Question: I'm using Apache Ecahrt in my Vue project, while the order of tooltip is reverse to the data shown in the chart, the data displayed in red supposed to be at the top rather than the bottom in the tooltip:

Anyone can help me with this?
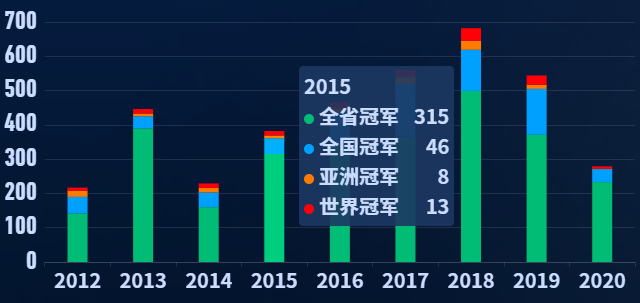
Answer: Starting v5 of echarts, you can pass 'order' option to 'tooltip' object to change the ordering of tooltip items.
'order' accepts these values: seriesAsc, seriesDesc, valueAsc, valueDesc. Read <URL>
In your case set 'order: seriesDesc' to reverse the order.
'''
option = {
tooltip: {
trigger: 'axis',
axisPointer: {
type: 'shadow'
},
order:'seriesDesc'
},
// rest of the options
}
'''